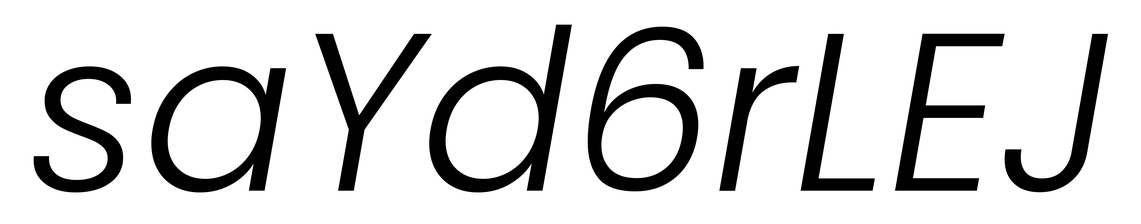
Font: Poppins-LightItalic